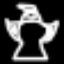
Label: angel